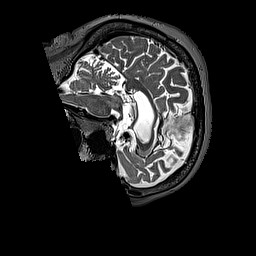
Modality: T2w
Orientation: sagittal
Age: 76
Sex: female
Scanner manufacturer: siemens
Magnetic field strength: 3 T
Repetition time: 3.2 s
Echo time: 0.567 s